Interaction volume radius: 5 \u00c5
Interaction volume height: 45 \u00c5
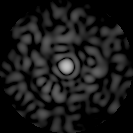
Disorder parameter: 0.818